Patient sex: M
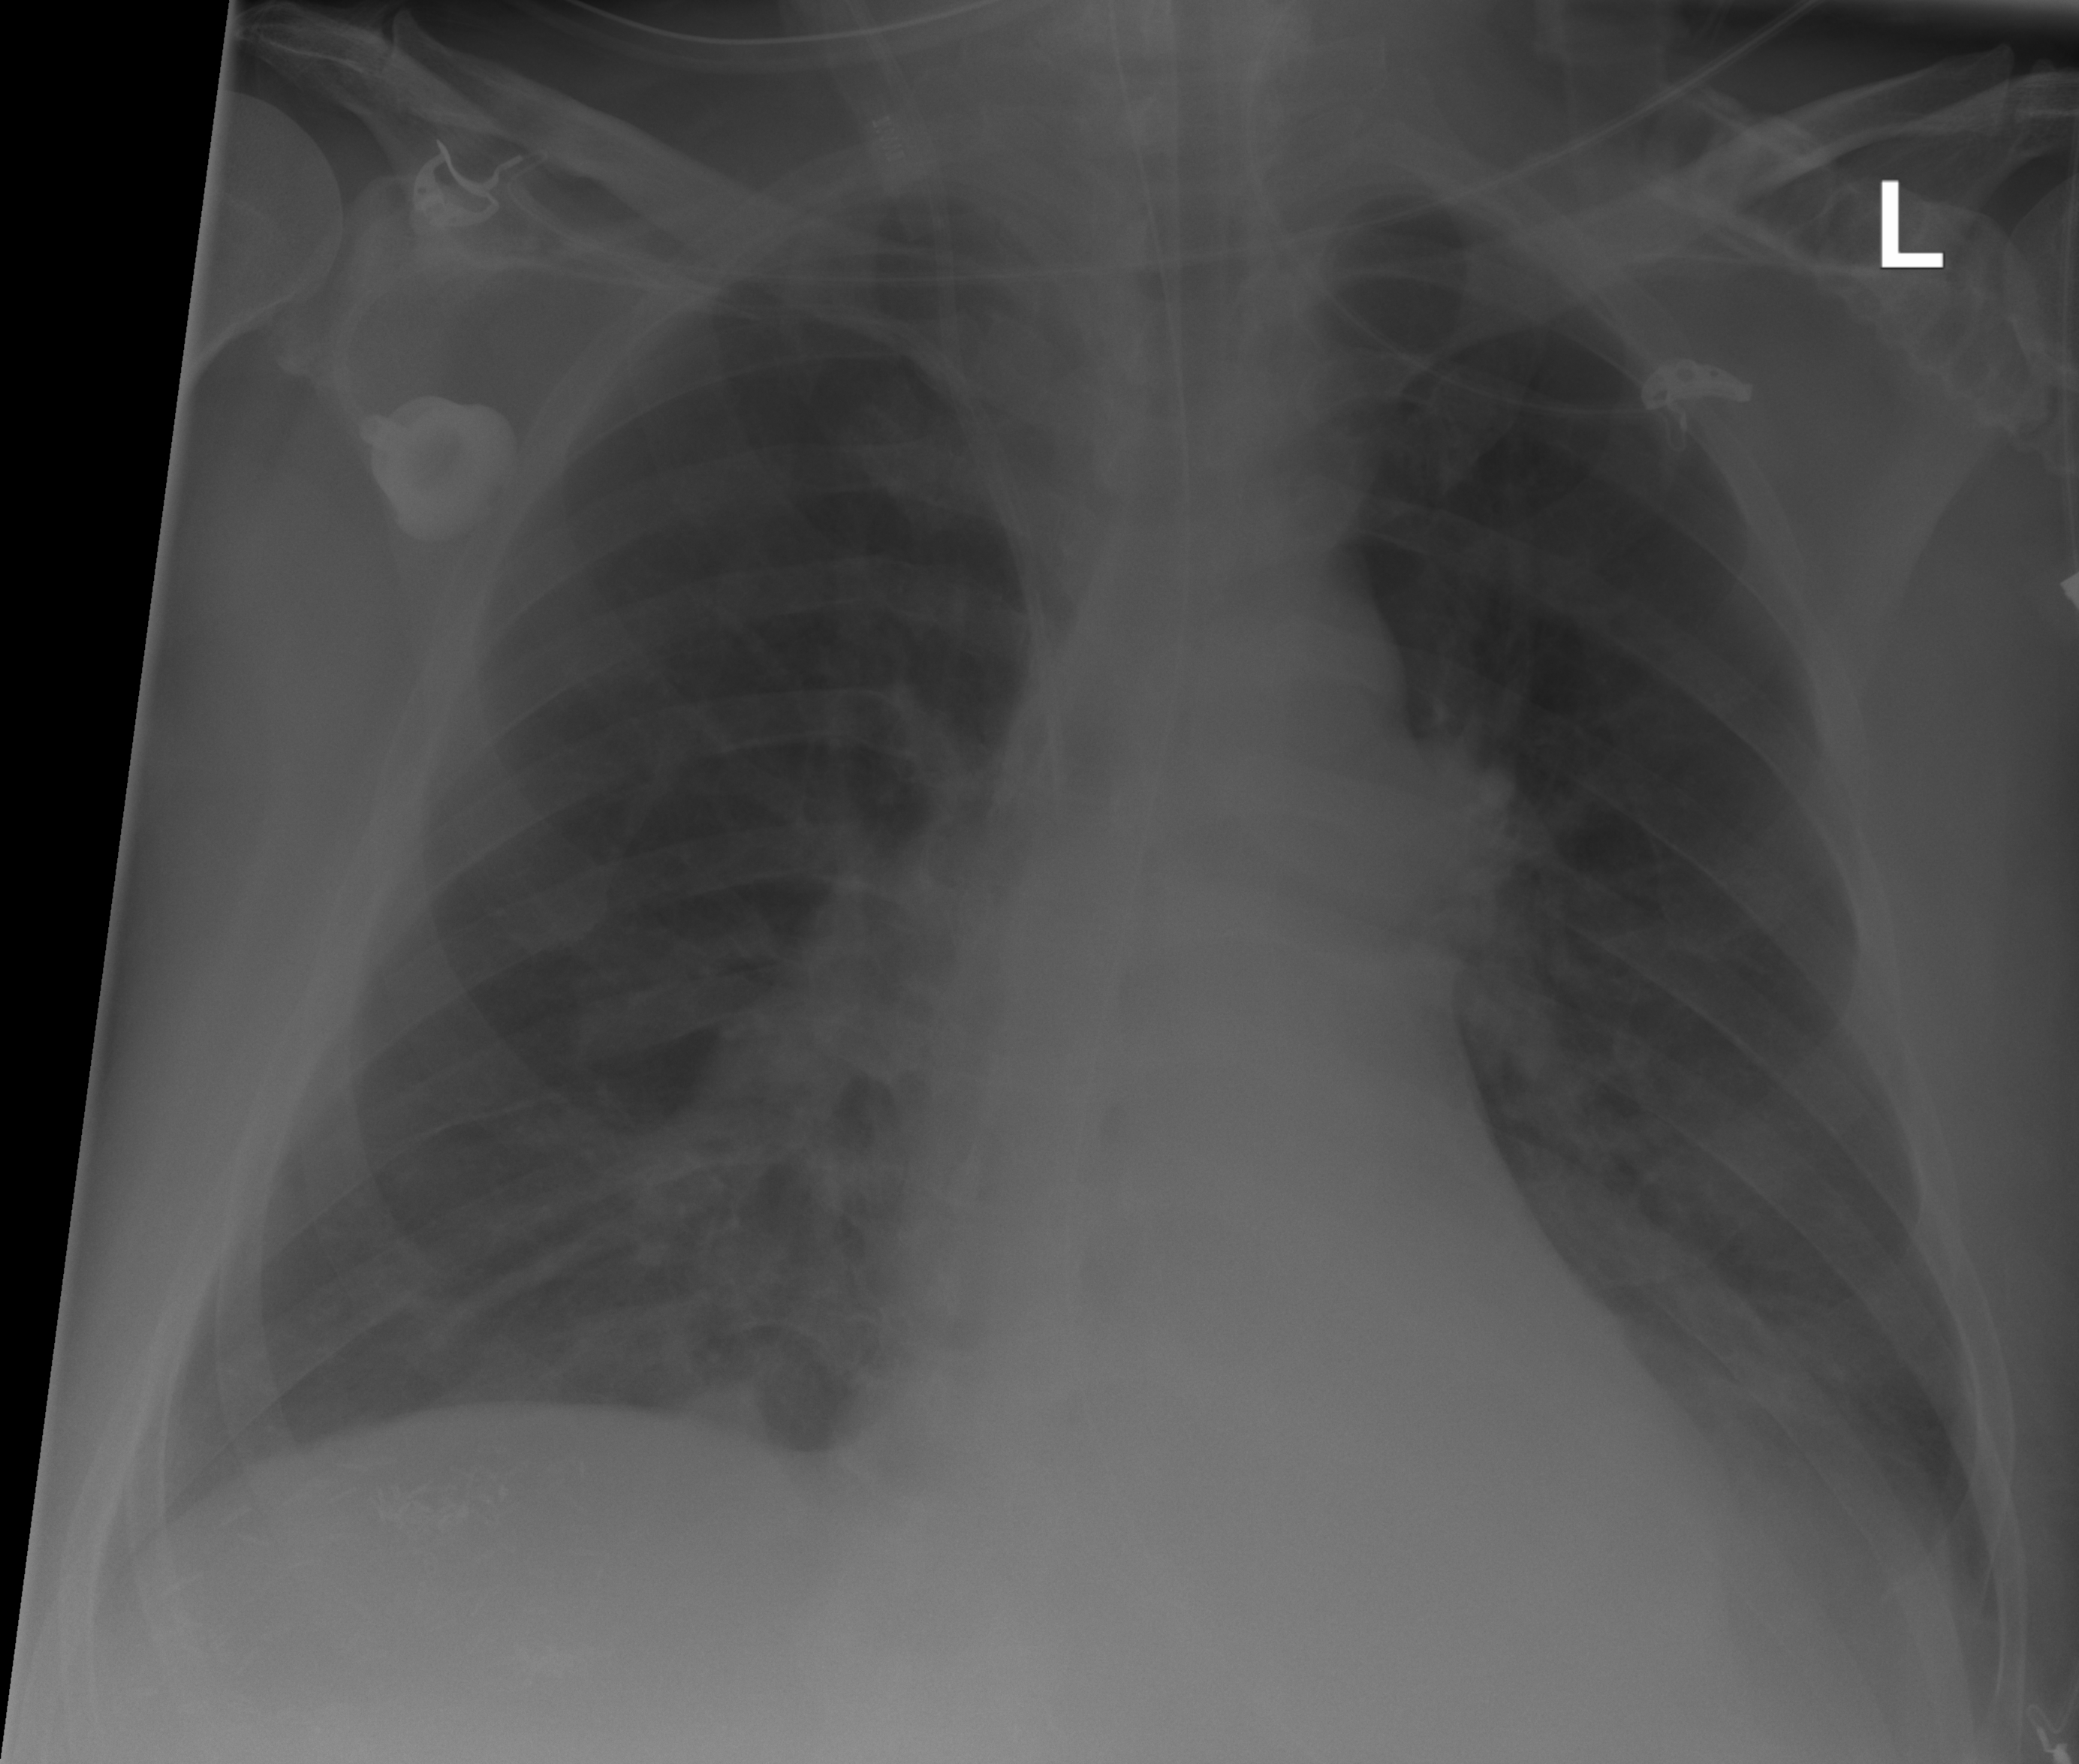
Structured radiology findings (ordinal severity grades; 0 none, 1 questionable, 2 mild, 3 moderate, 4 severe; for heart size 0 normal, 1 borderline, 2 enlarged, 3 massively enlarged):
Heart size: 0
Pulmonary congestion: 0
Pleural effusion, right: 0
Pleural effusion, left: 1
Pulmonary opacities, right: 0
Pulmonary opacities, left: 0
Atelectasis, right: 2
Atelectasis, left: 2